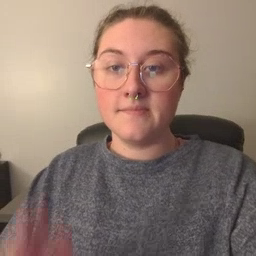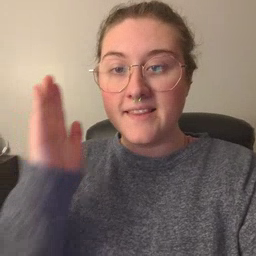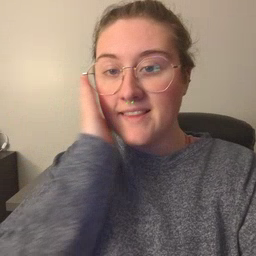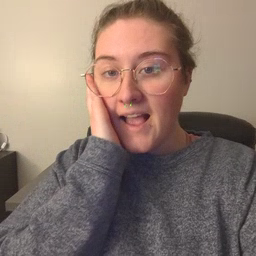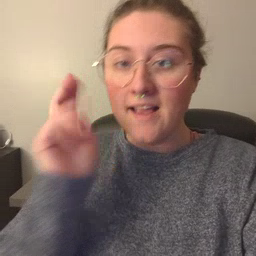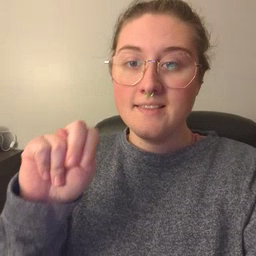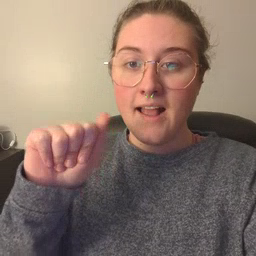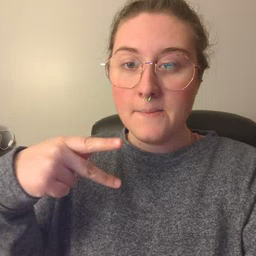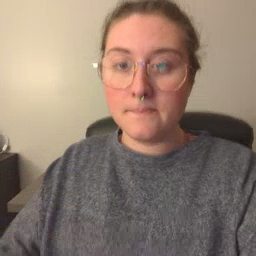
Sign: nap